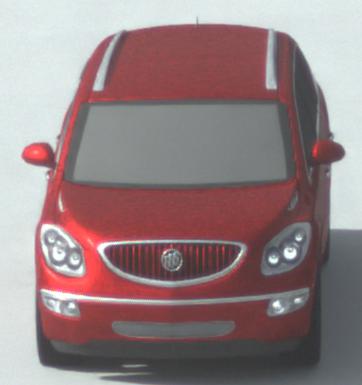
Make: Buick
Model: Enclave
Detailed model: GMT967
Model produced from: 2007
Model produced until: 2017
Doors: 5
Color: red
Road condition: dry road
Daytime: morning or afternoon
Contrast: low contrast